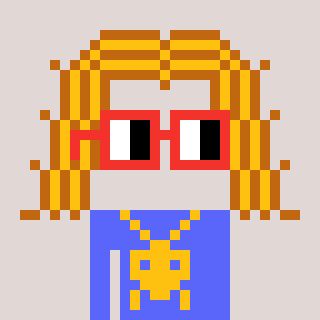
a pixel art character with square red glasses, a hair-shaped head and a purple-colored body on a warm background